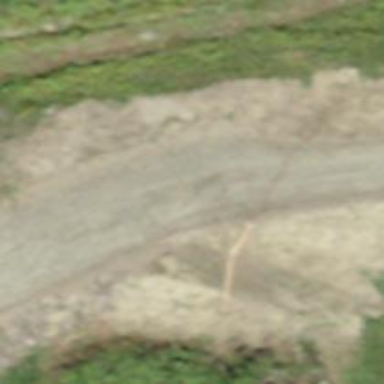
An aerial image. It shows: Track road with grade3 tracktype.